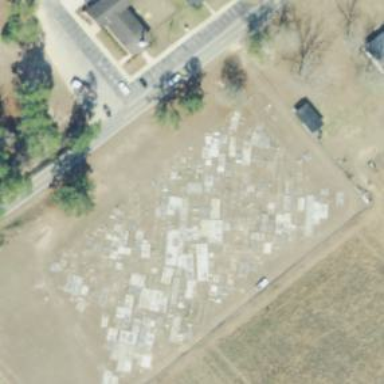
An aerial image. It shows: Cemetery.